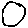
Label: circle